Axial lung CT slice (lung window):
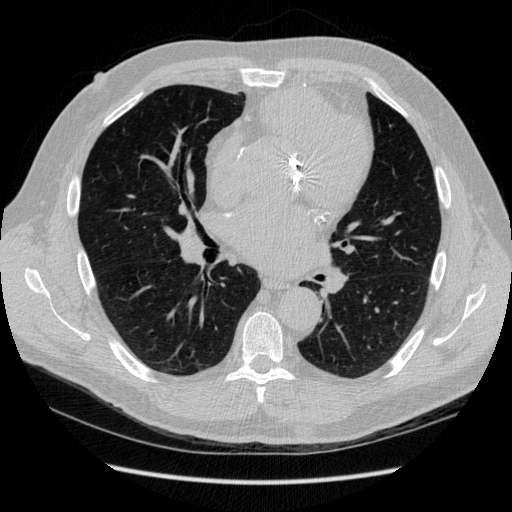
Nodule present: no